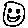
Label: smiley face